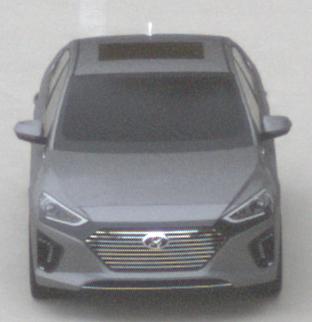
Make: Hyundai
Model: IONIQ Hybrid
Detailed model: IONIQ (AE) Hybrid
Model produced from: 2016/10
Model produced until: 2018/08
Doors: 5
Color: gray
Road condition: dry road
Daytime: morning or afternoon
Contrast: low contrast